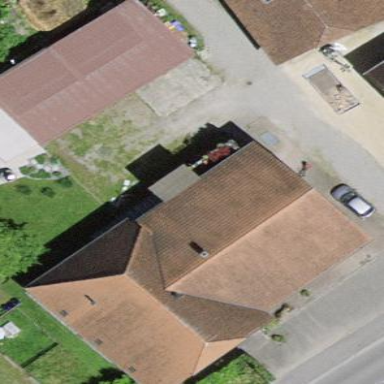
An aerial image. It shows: Farm building.